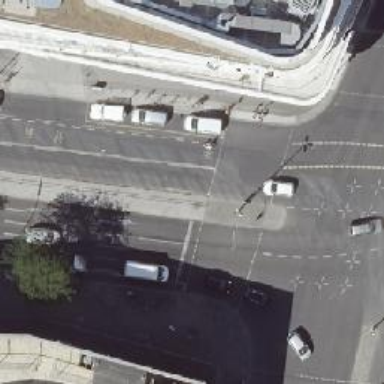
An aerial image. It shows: Road crossing with traffic signals.